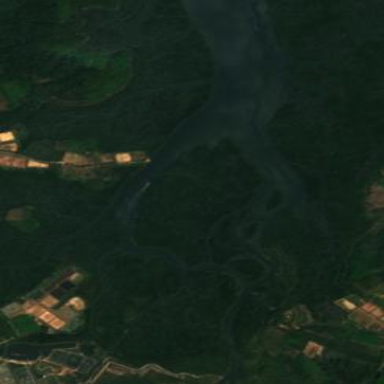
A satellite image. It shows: Forested area located on island in the river.